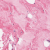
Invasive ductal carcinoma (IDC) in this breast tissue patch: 0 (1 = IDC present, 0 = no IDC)